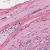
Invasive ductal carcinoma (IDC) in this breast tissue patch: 1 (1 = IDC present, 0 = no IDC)